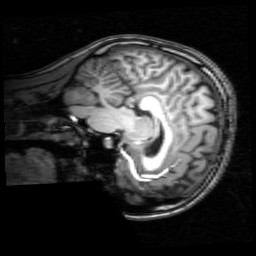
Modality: T1w
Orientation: sagittal
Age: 21
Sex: female
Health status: healthy
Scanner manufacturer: philips
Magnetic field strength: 3 T
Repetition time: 0.008 s
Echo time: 0.0037 s